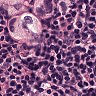
Metastatic tissue present: yes